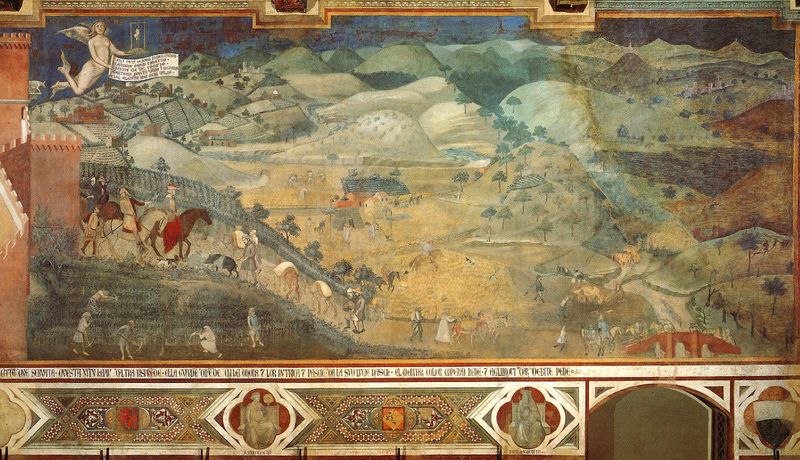
Titel: Sala dei Nove im Pal. Pubblico in Siena
Künstler: Ambrogio Lorenzetti
Standort: Siena, Palazzo Publico (EU - I - Toskana)
Schlagwörter: bäume, landschaft, wand, felder, hügel, brücke, reiter, engel, ernte, arbeiter, inschrift, burg, fresko, fresco, isclandschaft